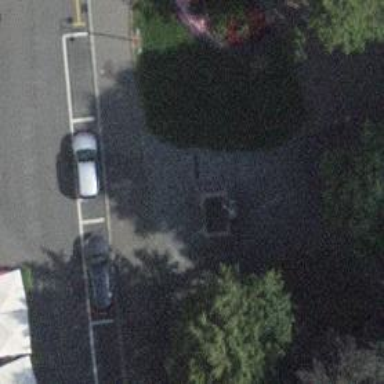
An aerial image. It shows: Beautiful fountain.